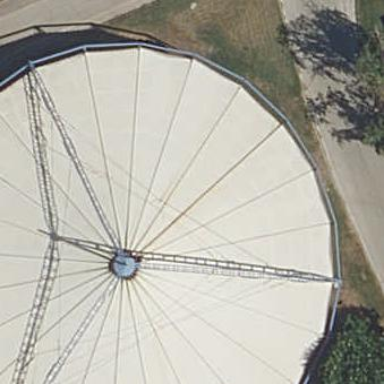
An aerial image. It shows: Storage tank that is man-made.